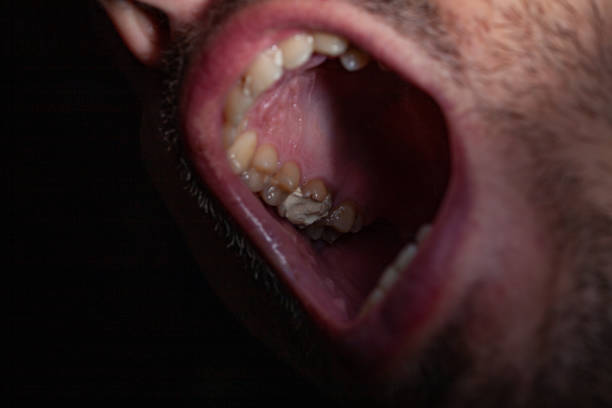
Condition: Caries